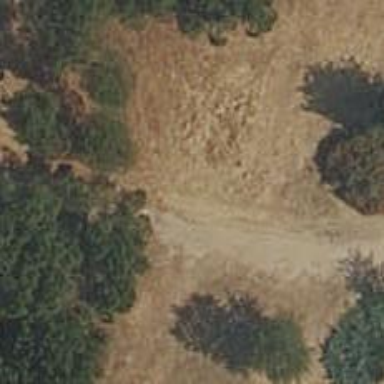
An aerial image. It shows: Track road.